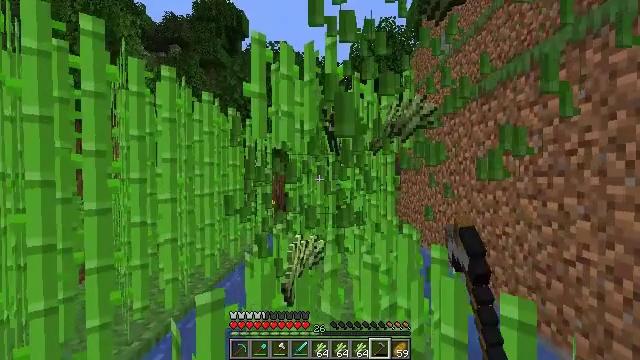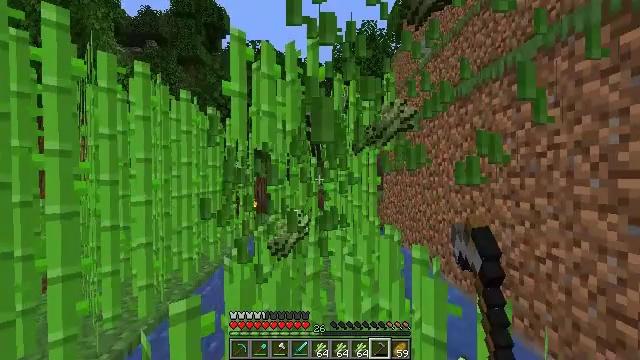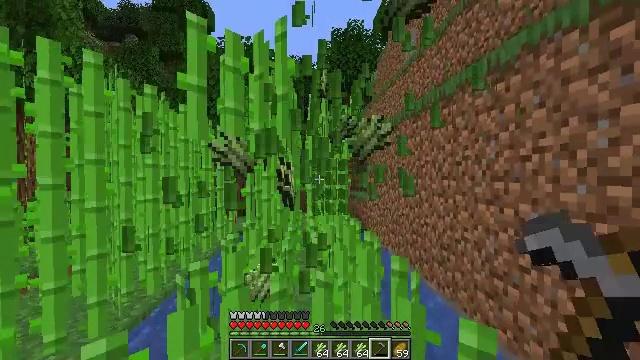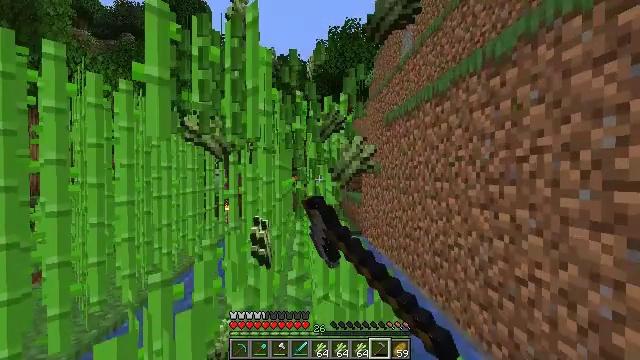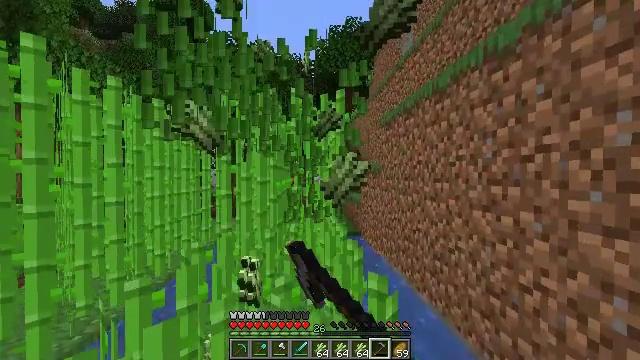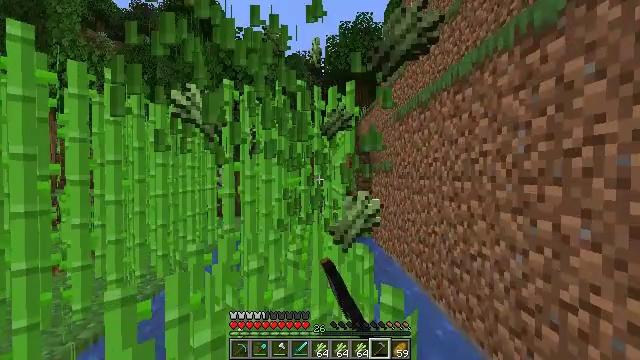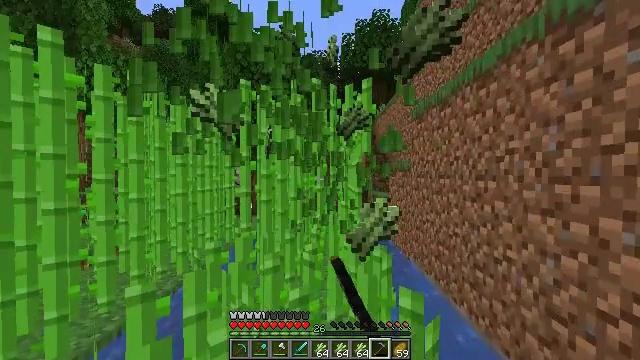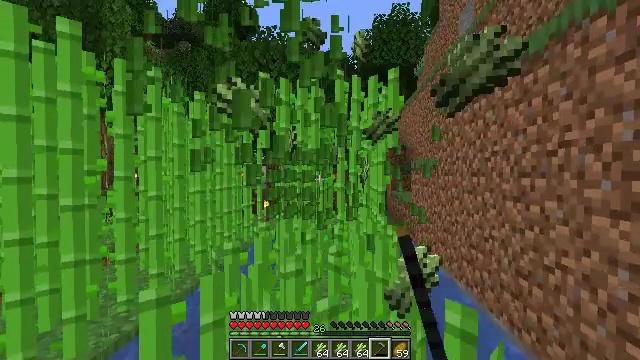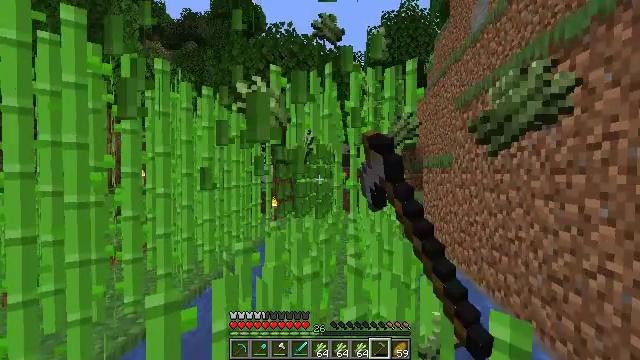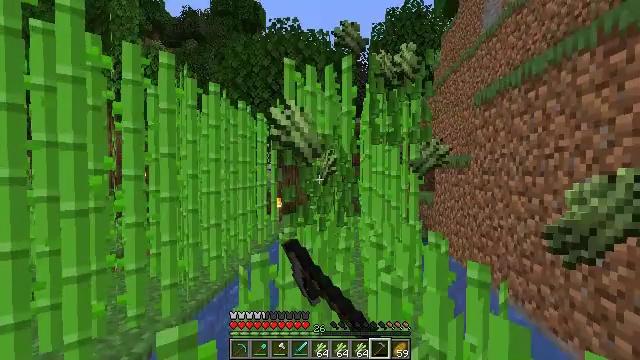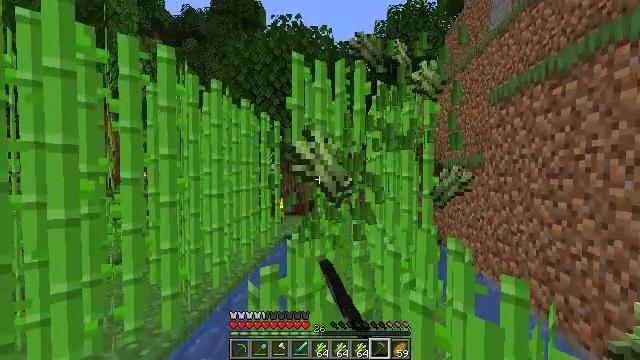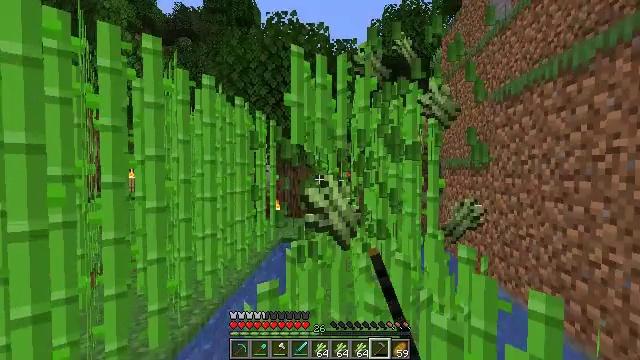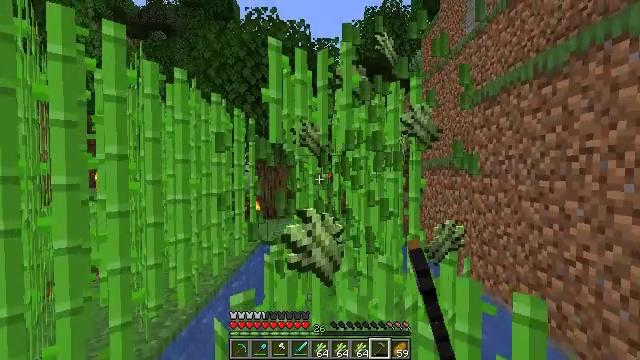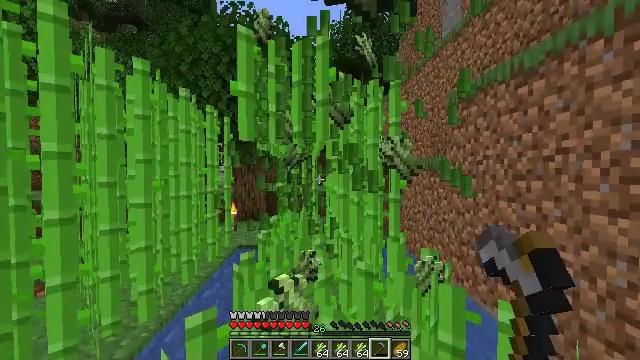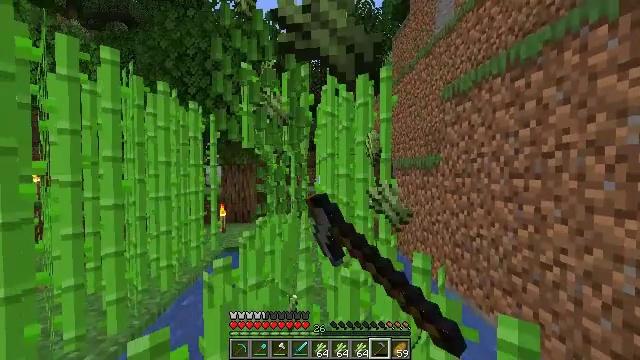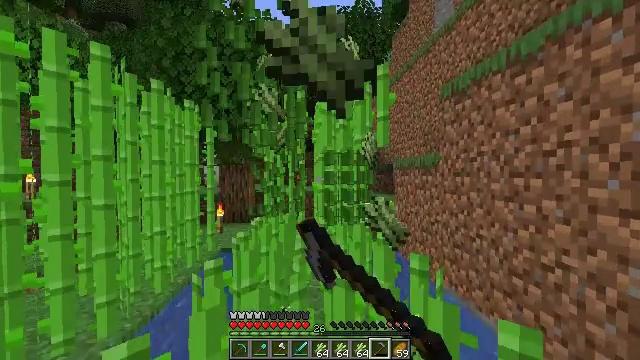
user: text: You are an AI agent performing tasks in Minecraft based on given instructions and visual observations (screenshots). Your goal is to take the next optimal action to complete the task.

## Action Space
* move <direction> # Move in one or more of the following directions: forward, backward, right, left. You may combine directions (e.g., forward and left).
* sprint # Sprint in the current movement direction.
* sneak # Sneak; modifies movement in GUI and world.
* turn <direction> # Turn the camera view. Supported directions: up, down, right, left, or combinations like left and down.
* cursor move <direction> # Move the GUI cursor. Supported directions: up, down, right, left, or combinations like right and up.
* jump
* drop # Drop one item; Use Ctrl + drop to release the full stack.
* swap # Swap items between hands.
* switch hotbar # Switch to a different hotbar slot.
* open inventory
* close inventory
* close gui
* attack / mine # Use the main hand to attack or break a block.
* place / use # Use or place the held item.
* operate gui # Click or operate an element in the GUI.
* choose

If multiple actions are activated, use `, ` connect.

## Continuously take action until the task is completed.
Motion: motion action
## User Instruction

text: Mine the sugar cane near rivers.
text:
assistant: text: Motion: move forward and move right, sprint, turn right, attack / mine
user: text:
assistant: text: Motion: move forward and move right, sprint, turn right, attack / mine
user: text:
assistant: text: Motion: move forward and move right, sprint, attack / mine
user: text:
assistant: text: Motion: move forward, sprint, attack / mine
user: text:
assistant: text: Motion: move forward and move left, sprint, turn left, attack / mine
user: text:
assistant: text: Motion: move forward and move left, sprint, turn left, attack / mine
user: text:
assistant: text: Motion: move forward and move left, sprint, turn left, attack / mine
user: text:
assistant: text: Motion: move forward and move left, sprint, turn left, attack / mine
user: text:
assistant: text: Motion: move forward and move left, sprint, attack / mine
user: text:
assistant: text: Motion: move forward, sprint, attack / mine
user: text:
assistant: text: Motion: move forward, sprint, turn right, attack / mine
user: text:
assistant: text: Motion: move forward and move right, sprint, turn right, attack / mine
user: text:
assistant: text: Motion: move forward and move right, sprint, turn right, attack / mine
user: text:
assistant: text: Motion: move forward and move right, sprint, turn right, attack / mine
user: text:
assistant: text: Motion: move forward and move right, sprint, attack / mine
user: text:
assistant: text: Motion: move forward, sprint, attack / mine
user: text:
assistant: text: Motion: move forward, sprint, attack / mine
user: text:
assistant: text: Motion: move forward, sprint, attack / mine
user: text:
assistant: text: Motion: move forward, sprint, turn left, attack / mine
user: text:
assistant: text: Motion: move forward and move left, sprint, turn left, attack / mine
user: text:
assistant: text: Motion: move forward and move left, sprint, turn left, attack / mine
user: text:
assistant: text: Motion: move forward and move left, sprint, attack / mine
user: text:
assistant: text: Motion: move forward and move right, sprint, attack / mine
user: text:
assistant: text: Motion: move forward and move right, sprint, turn right, attack / mine
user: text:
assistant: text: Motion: move forward and move right, sprint, turn right, attack / mine
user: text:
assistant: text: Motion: sprint, attack / mine